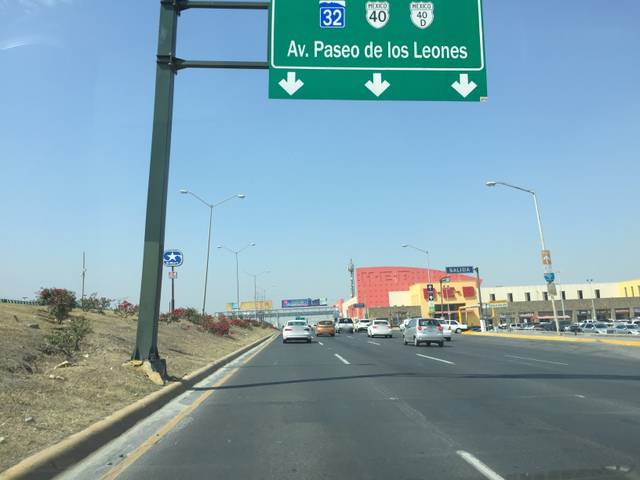
Region: Mexico
Coordinates: 25.73, -100.396